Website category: auto
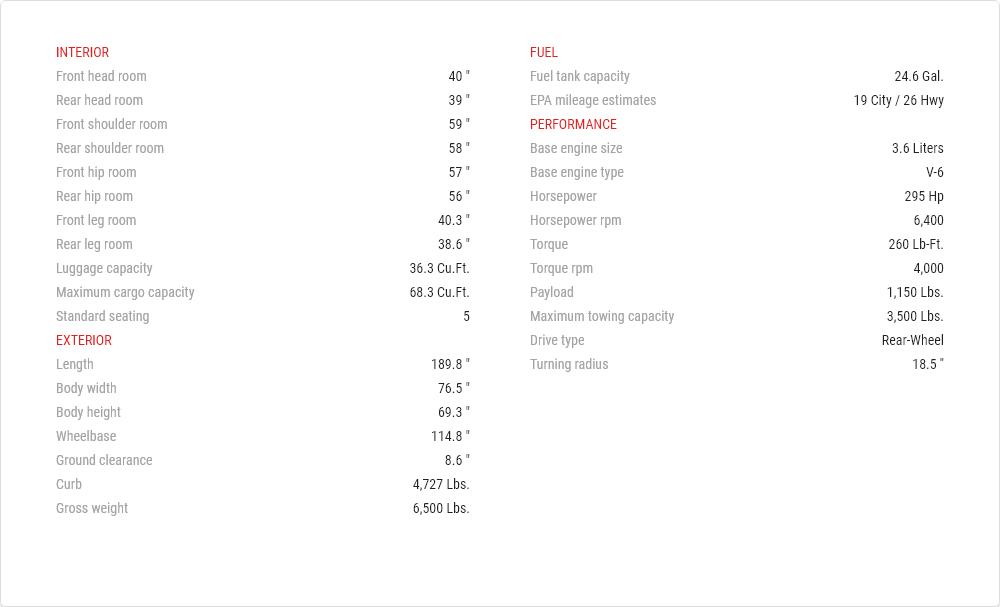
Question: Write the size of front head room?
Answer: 40 "

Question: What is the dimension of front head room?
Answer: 40 "

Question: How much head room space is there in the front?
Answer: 40 "

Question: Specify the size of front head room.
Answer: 40 "

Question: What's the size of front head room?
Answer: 40 "

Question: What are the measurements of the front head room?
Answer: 40 "

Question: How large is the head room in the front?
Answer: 40 "

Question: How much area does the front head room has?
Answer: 40 "

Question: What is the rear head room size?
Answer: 39 "

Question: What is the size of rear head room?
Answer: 39 "

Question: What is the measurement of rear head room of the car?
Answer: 39 "

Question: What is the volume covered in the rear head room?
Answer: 39 "

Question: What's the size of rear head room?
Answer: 39 "

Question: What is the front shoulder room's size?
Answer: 59 "

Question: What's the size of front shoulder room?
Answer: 59 "

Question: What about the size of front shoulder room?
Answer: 59 "

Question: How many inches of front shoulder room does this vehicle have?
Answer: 59 "

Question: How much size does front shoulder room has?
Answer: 59 "

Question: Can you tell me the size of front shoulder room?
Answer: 59 "

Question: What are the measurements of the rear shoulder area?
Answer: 58 "

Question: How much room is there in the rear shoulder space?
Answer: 58 "

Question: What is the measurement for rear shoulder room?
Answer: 58 "

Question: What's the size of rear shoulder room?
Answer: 58 "

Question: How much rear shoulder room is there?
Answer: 58 "

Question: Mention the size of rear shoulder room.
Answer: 58 "

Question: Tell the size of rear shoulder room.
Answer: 58 "

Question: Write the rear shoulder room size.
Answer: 58 "

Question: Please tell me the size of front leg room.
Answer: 40.3 "

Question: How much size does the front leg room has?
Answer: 40.3 "

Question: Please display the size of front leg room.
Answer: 40.3 "

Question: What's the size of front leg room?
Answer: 40.3 "

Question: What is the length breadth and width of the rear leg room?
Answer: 38.6 "

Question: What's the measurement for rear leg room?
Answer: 38.6 "

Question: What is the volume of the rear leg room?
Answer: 38.6 "

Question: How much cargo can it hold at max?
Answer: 36.3 cu.ft.

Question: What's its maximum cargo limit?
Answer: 36.3 cu.ft.

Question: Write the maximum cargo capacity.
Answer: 36.3 cu.ft.

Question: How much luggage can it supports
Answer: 36.3 cu.ft.

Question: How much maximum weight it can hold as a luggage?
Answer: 36.3 cu.ft.

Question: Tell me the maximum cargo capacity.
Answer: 36.3 cu.ft.

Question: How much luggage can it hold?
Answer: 36.3 cu.ft.

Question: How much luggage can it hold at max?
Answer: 36.3 cu.ft.

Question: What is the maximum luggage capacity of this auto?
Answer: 36.3 cu.ft.

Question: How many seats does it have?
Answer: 5

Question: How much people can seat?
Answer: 5

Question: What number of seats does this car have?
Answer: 5

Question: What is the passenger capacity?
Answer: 5

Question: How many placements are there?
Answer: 5

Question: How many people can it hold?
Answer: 5

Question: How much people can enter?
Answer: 5

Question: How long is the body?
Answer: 189.8 "

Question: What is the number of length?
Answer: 189.8 "

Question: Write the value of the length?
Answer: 189.8 "

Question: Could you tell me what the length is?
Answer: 189.8 "

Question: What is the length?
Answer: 189.8 "

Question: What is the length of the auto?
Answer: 189.8 "

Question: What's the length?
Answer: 189.8 "

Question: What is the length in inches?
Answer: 189.8 "

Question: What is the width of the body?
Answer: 76.5 "

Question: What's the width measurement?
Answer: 76.5 "

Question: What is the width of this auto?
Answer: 76.5 "

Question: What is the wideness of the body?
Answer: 76.5 "

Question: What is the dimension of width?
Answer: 76.5 "

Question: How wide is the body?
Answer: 76.5 "